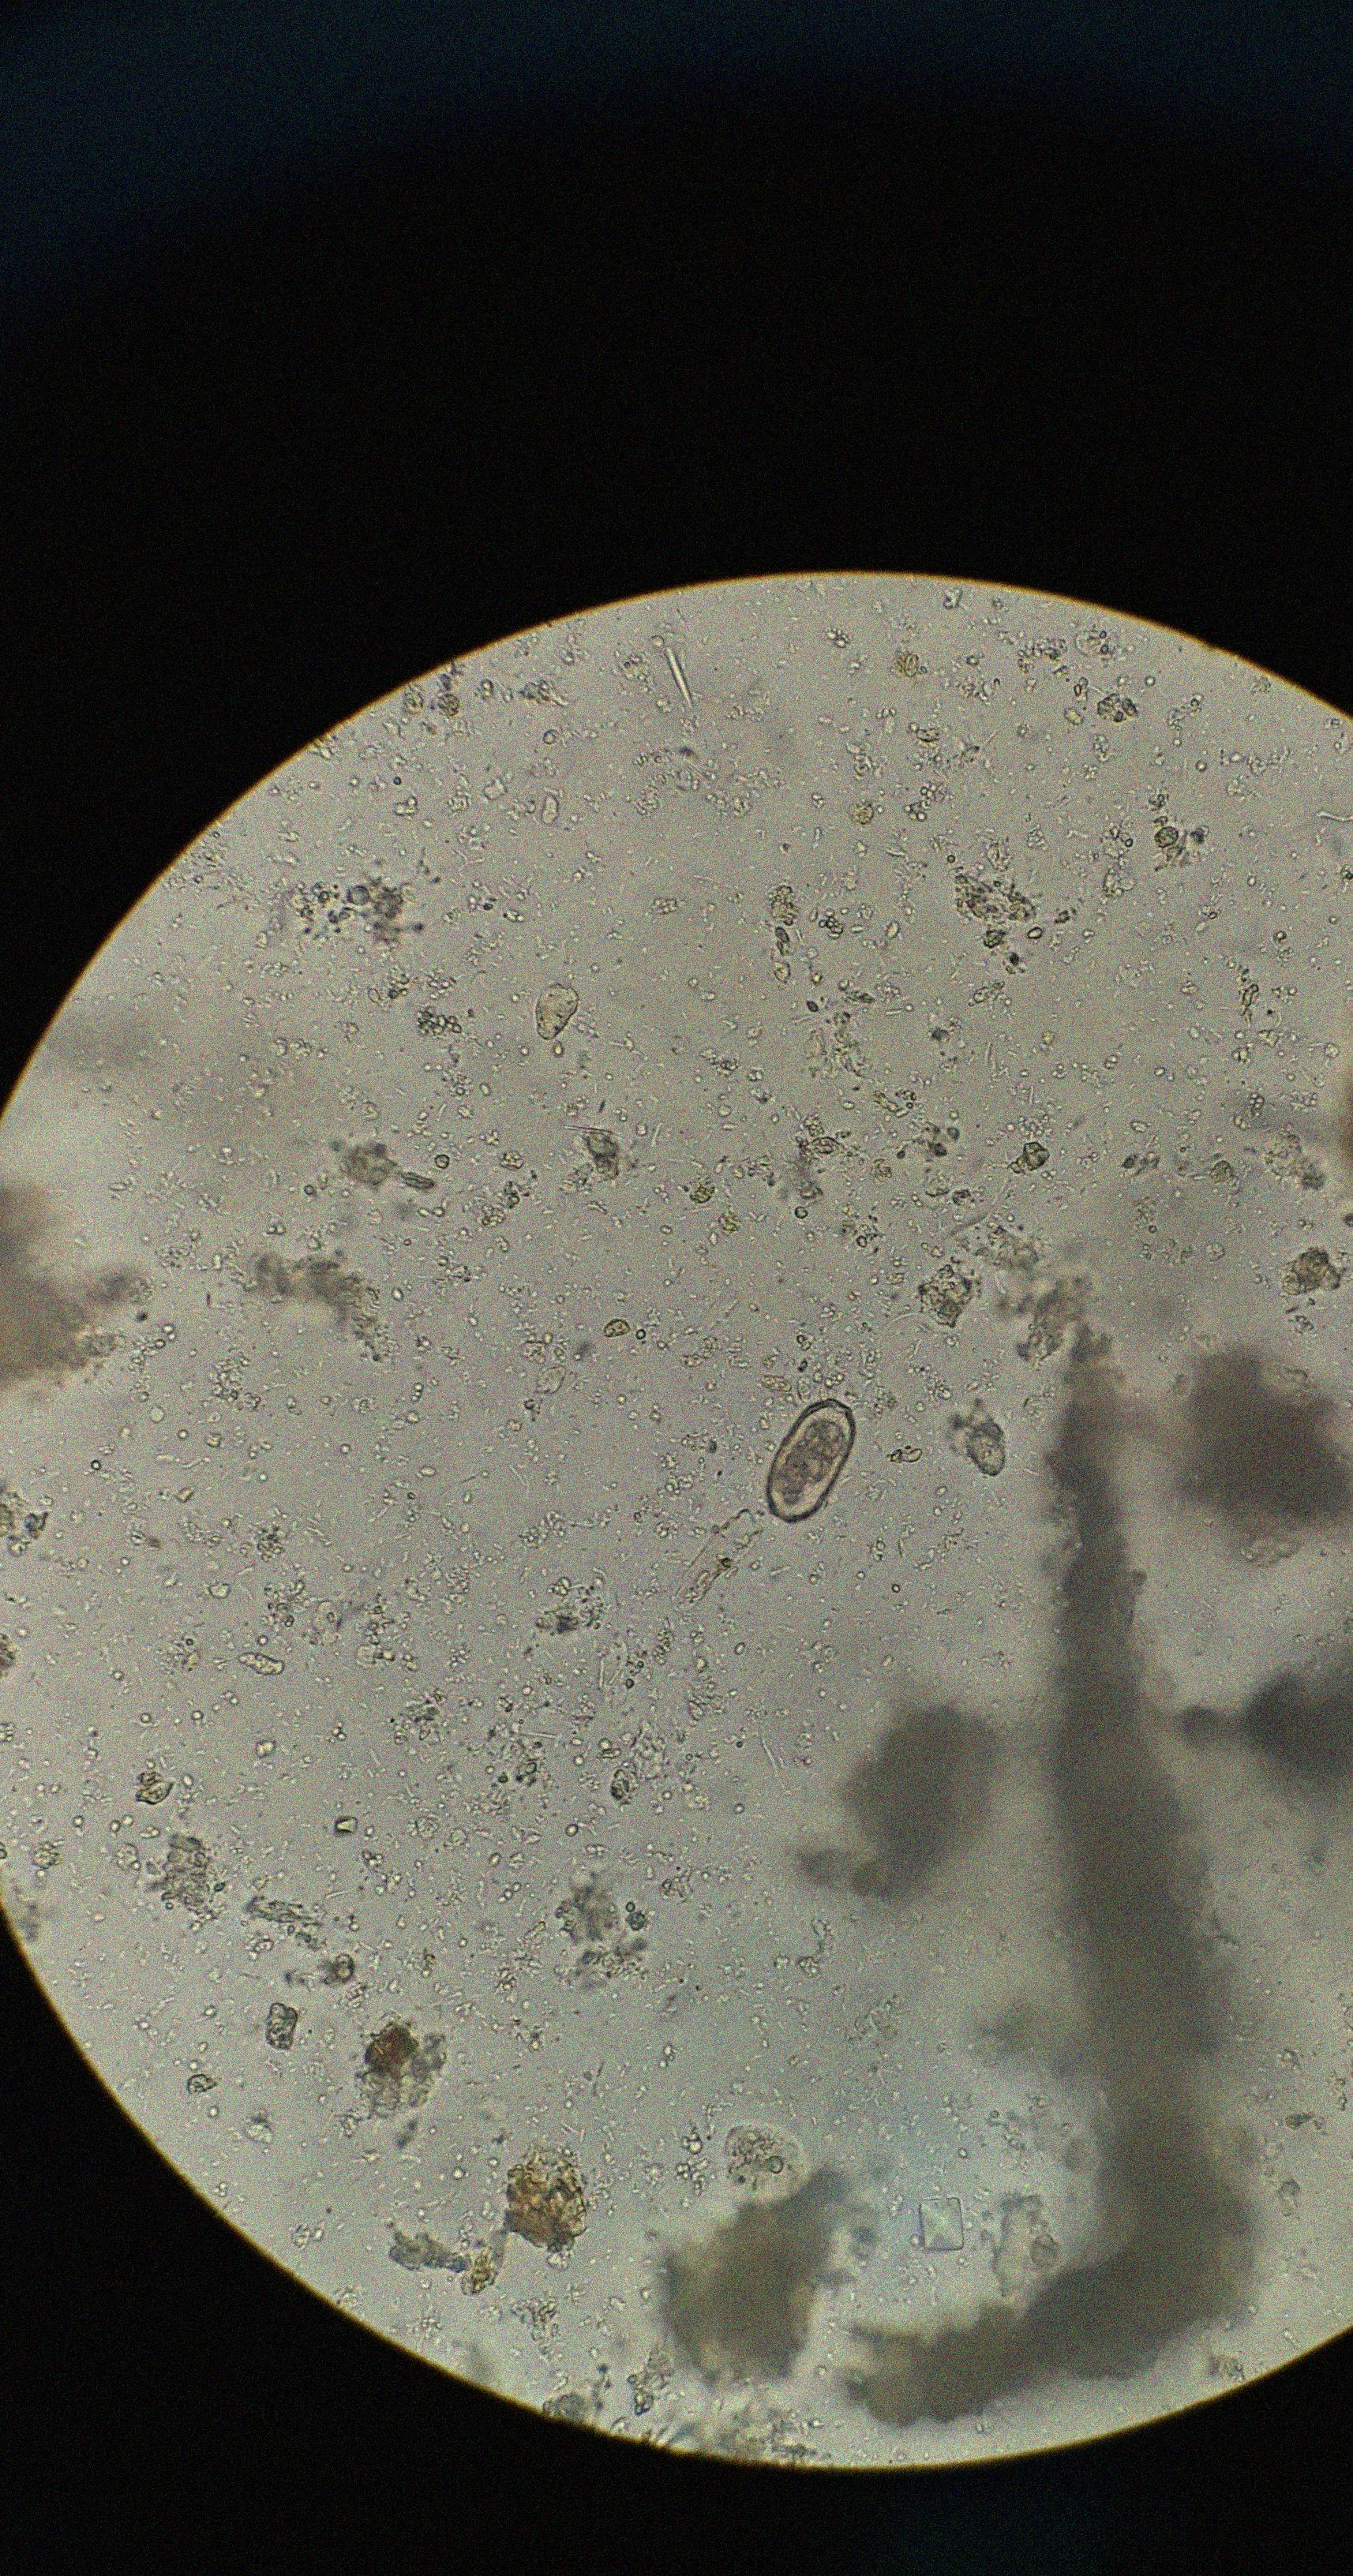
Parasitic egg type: Capillaria philippinensis